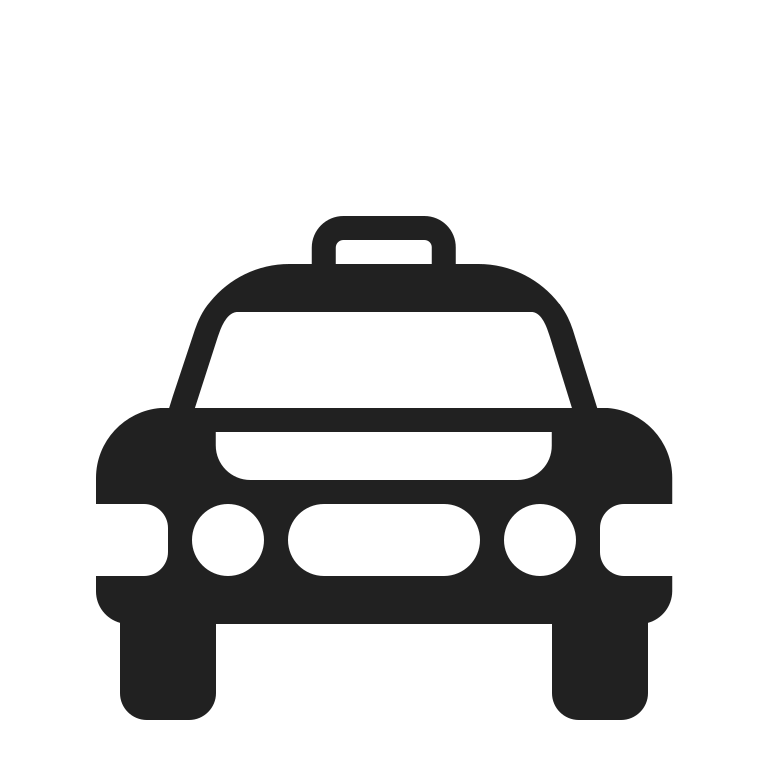
oncoming taxi high contrast